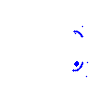
Particle: electron